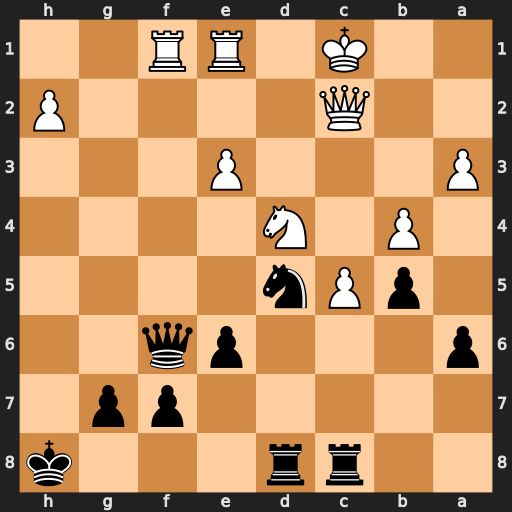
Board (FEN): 2rr3k/5pp1/p3pq2/1pPn4/1P1N4/P3P3/2Q4P/2K1RR2
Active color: b
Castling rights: -
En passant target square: -
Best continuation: Nxe3 Rxf6 Nxc2 Kxc2 gxf6